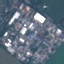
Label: Industrial